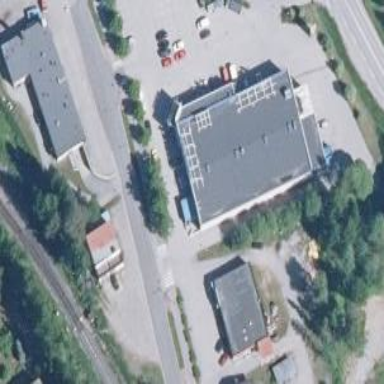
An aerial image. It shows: Supermarket building.